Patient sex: M
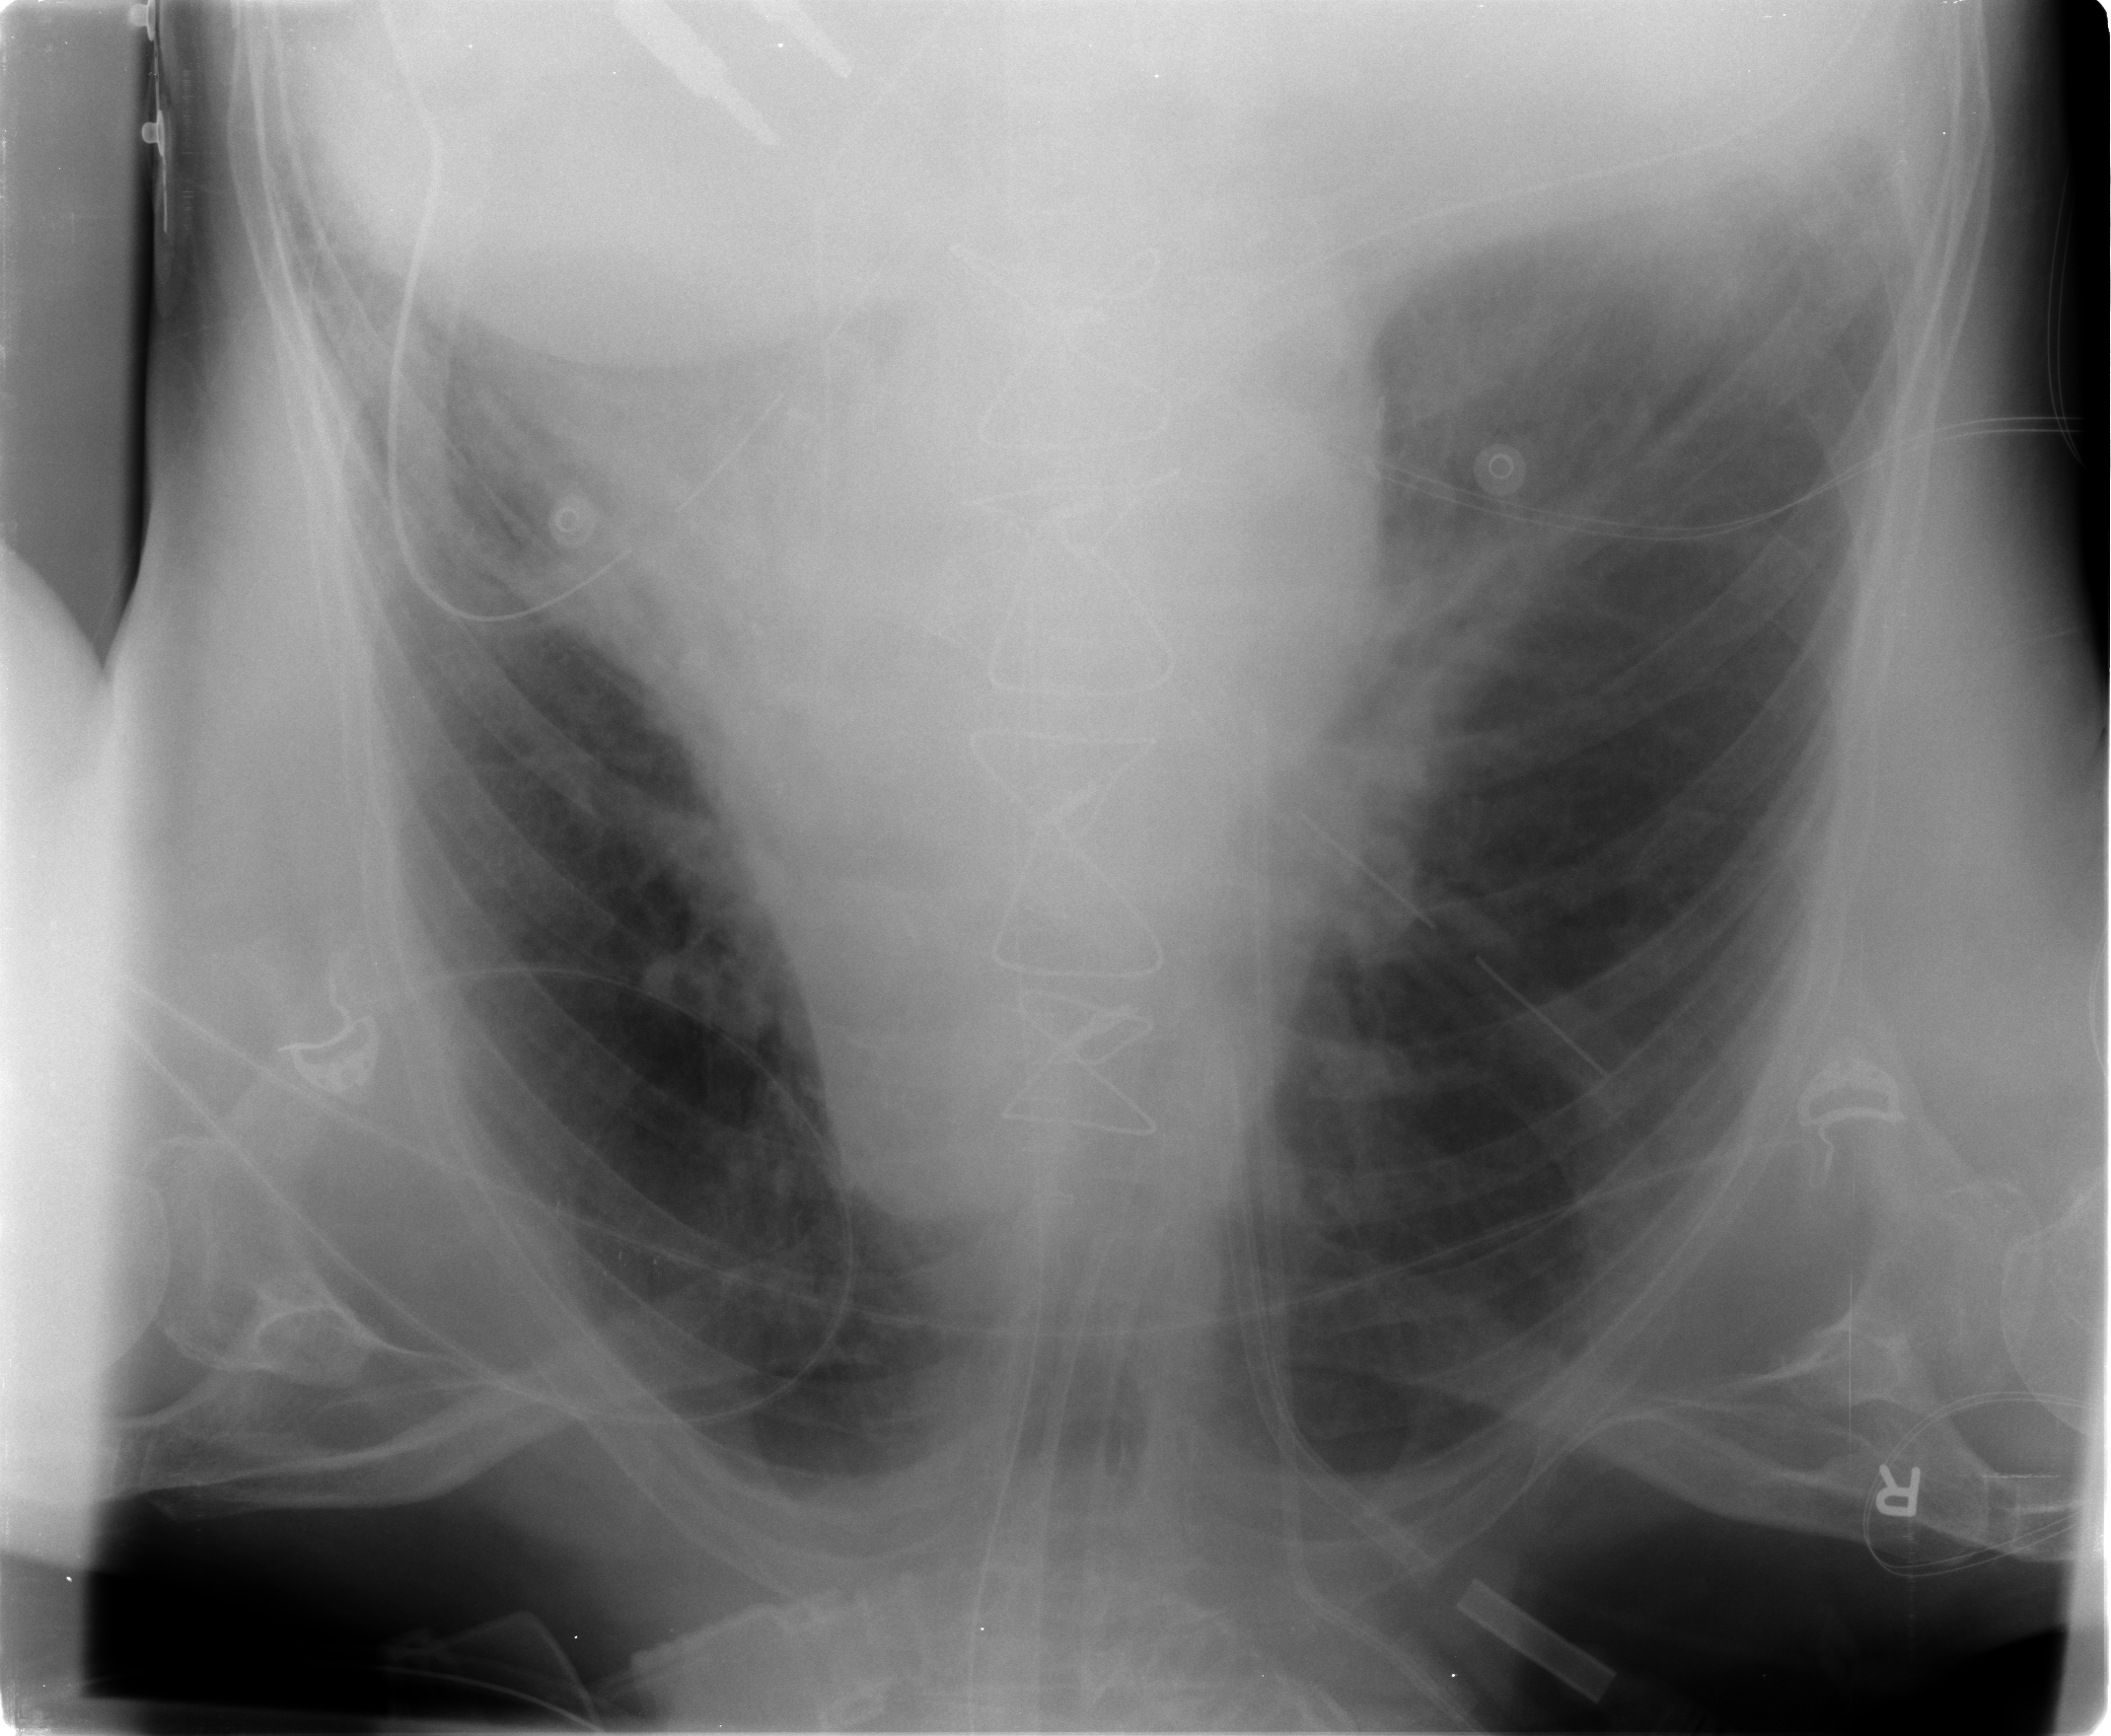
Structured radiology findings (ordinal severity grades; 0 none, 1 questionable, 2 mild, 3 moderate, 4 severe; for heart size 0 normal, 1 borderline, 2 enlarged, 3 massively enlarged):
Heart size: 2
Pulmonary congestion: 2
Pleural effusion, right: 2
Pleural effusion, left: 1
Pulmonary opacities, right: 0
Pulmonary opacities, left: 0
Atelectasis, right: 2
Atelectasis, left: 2